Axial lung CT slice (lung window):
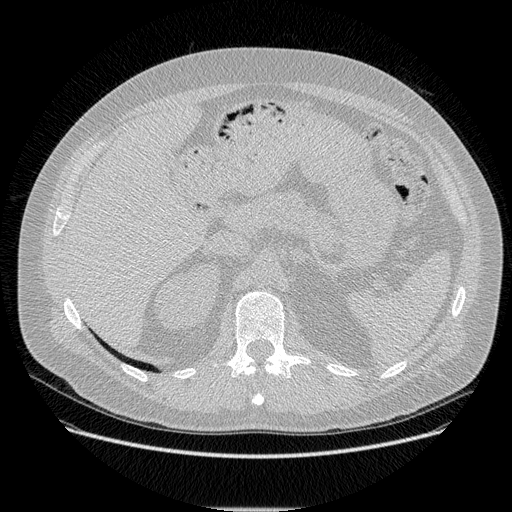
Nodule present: no